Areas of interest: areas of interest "Ningxia University Huiyuan Campus Basketball Court"
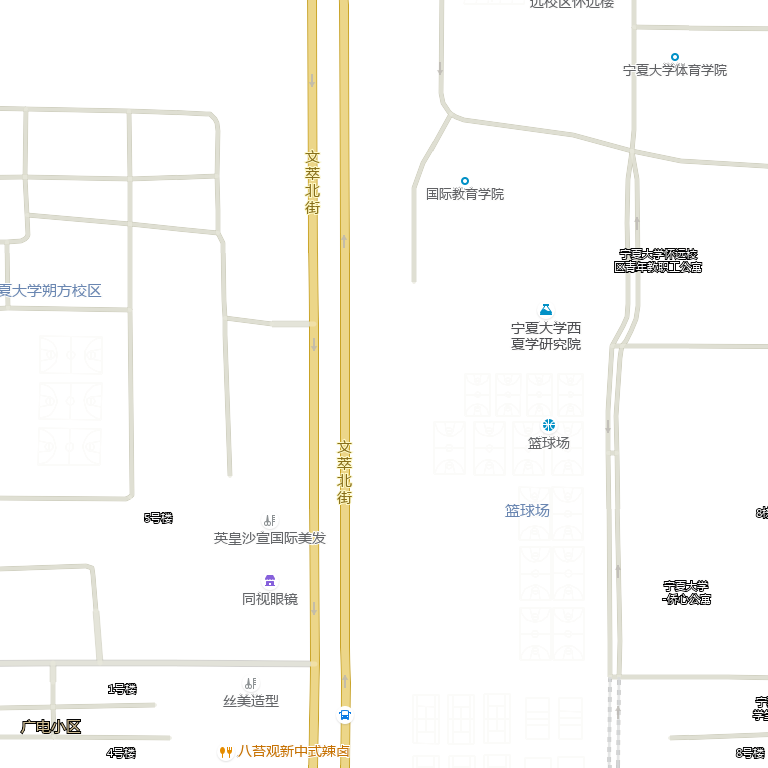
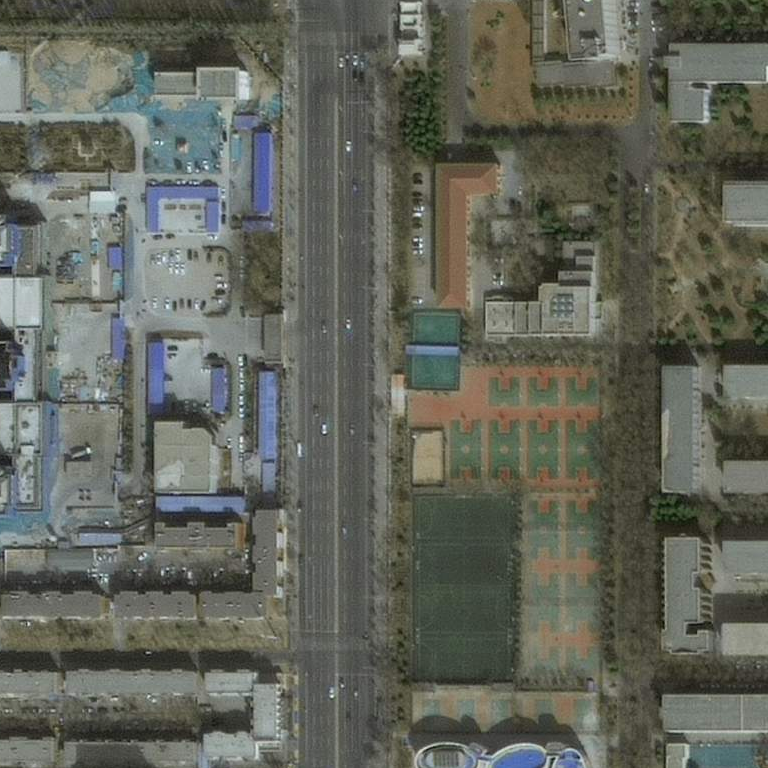